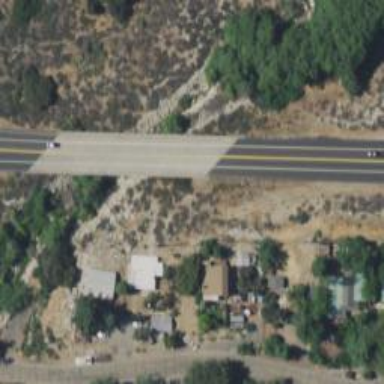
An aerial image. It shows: Asphalt road on secondary bridge.